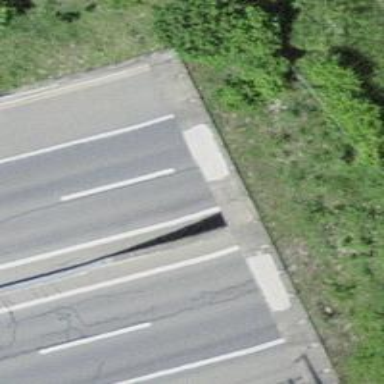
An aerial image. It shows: Tunnel on the motorway.